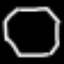
Label: octagon